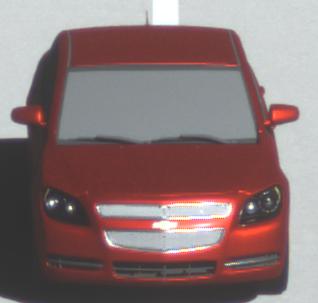
Make: Chevrolet
Model: Malibu 2.4
Detailed model: Malibu
Model produced from: 2012/07
Model produced until: 2014/08
Doors: 4
Color: red
Road condition: dry road
Daytime: midday
Contrast: high contrast